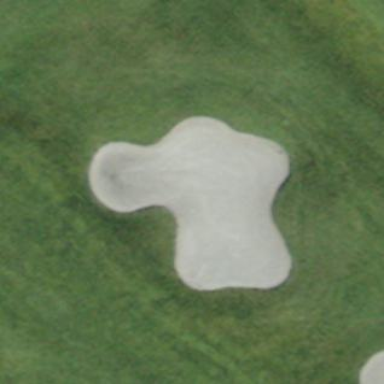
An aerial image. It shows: Golf bunker filled with natural sand.